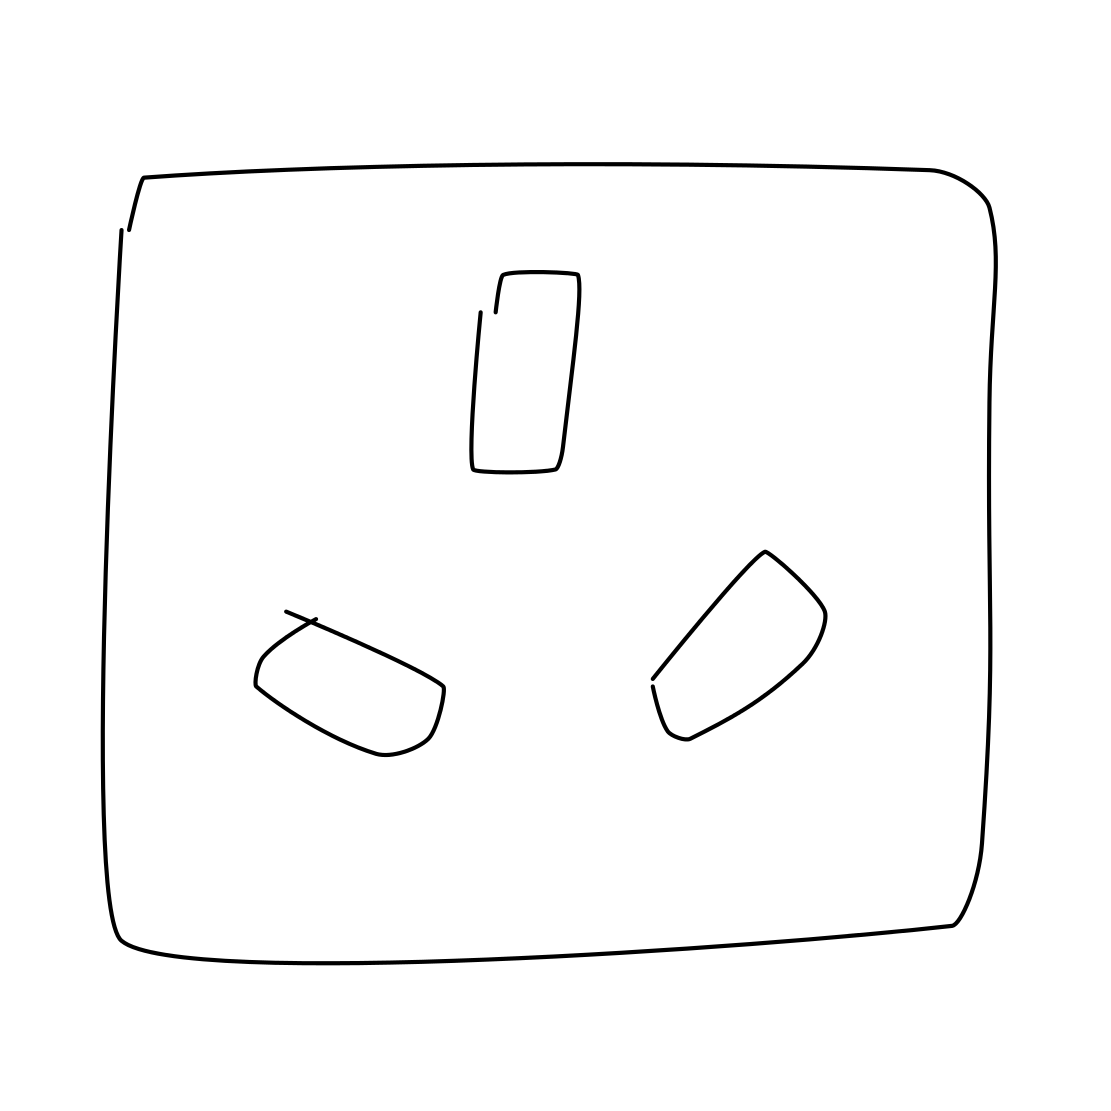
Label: power outlet